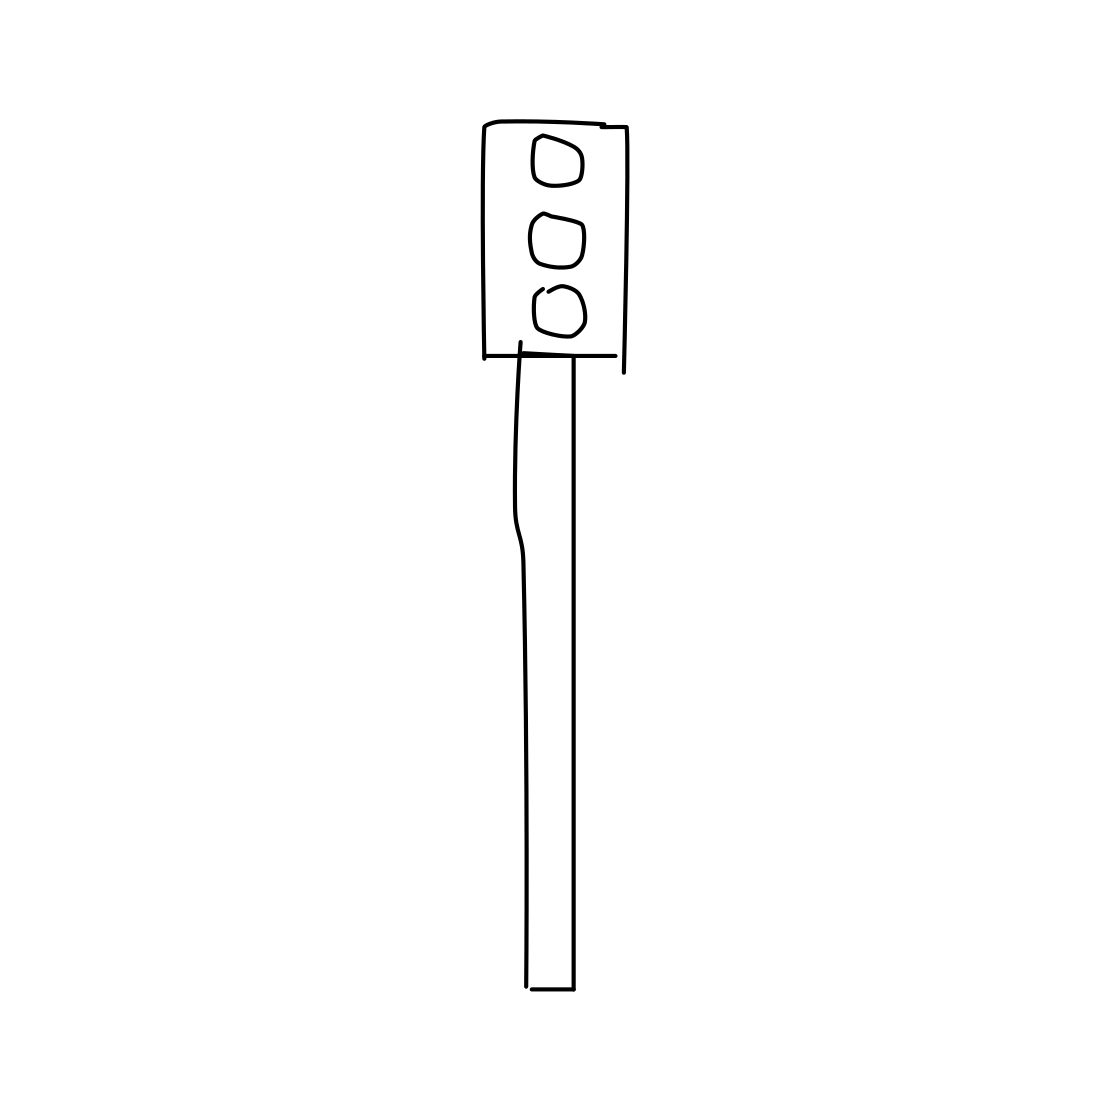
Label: traffic light